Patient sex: M
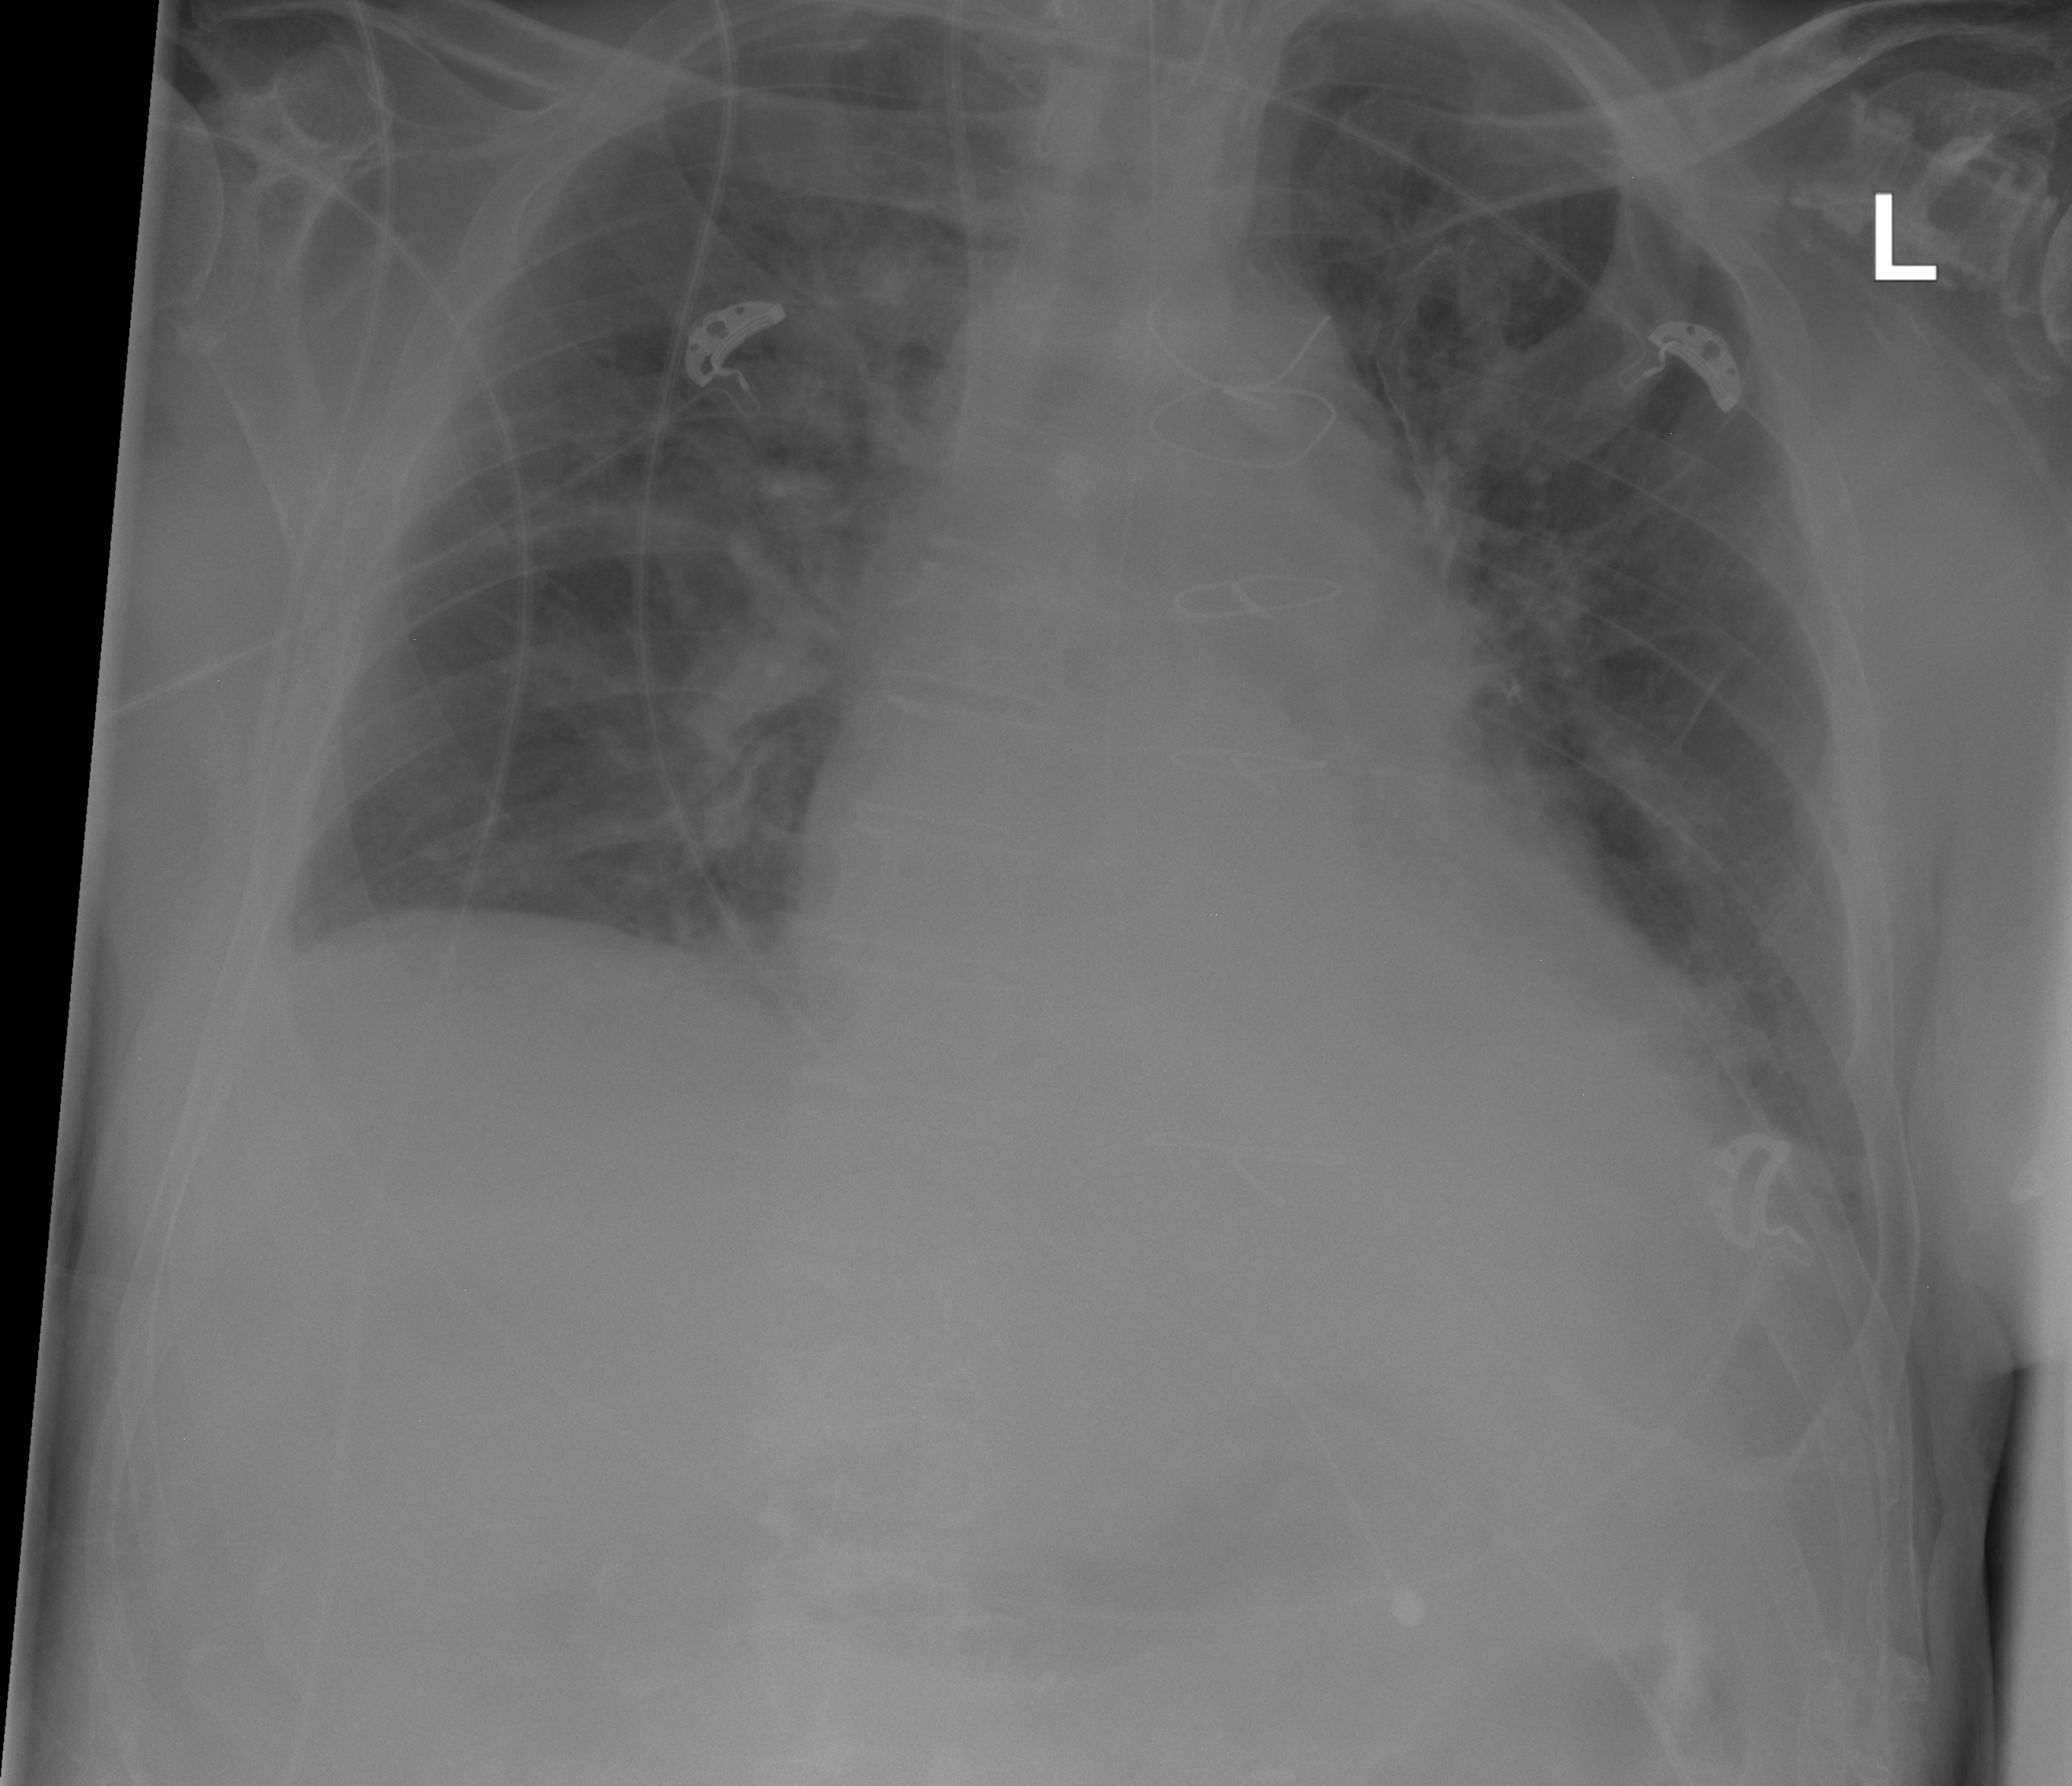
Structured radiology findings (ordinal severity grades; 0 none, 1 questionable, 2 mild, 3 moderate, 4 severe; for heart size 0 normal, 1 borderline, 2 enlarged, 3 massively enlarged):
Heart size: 2
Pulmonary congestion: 0
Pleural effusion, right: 0
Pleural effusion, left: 0
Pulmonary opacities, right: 0
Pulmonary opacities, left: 0
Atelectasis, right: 0
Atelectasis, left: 2